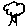
Label: tree